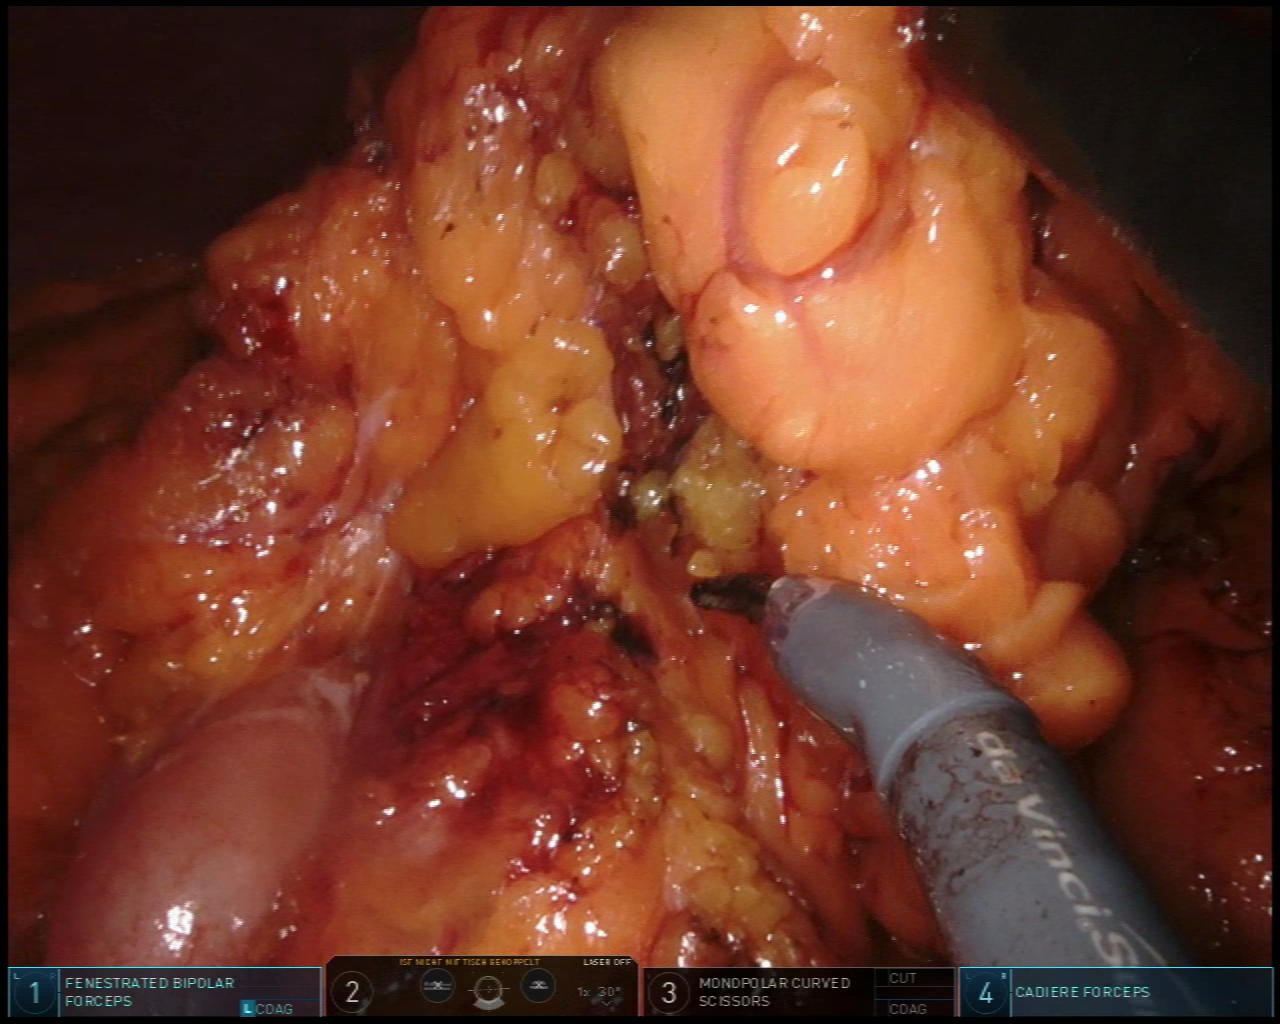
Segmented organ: colon
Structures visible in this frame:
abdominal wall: no
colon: yes
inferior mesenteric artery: no
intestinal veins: no
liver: no
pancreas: no
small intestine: no
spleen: no
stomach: no
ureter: no
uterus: no
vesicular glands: no